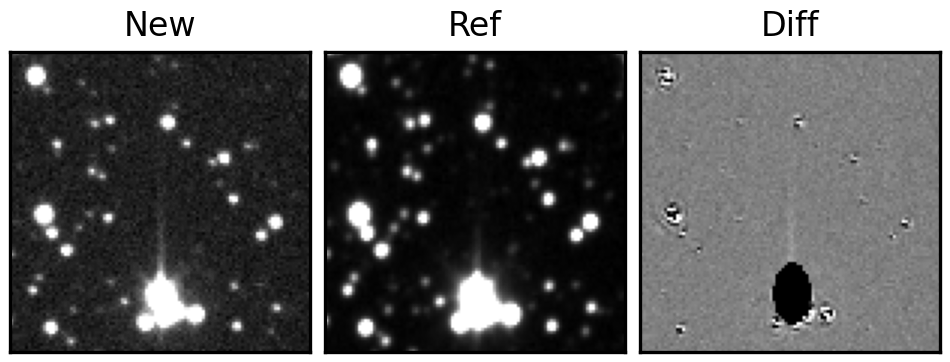
Label: bogus